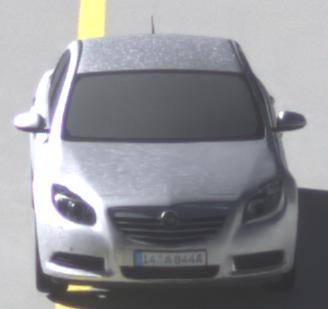
Make: Opel
Model: Insignia 1.6
Detailed model: Insignia (A) Notch Back
Model produced from: 2008/11
Model produced until: 2008/12
Doors: 4
Color: white
Road condition: dry road
Daytime: morning or afternoon
Contrast: high contrast